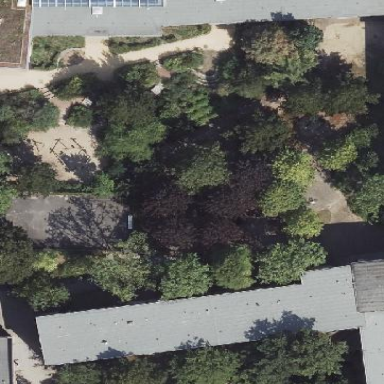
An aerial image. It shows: School building.